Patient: sex M, age 37
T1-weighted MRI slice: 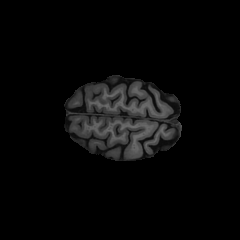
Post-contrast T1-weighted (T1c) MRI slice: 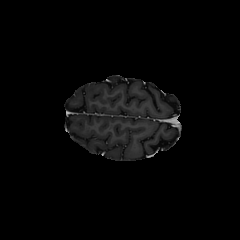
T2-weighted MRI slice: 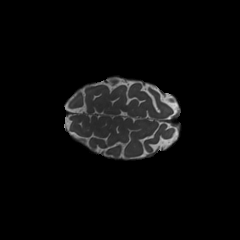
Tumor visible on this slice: no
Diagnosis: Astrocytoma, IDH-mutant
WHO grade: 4